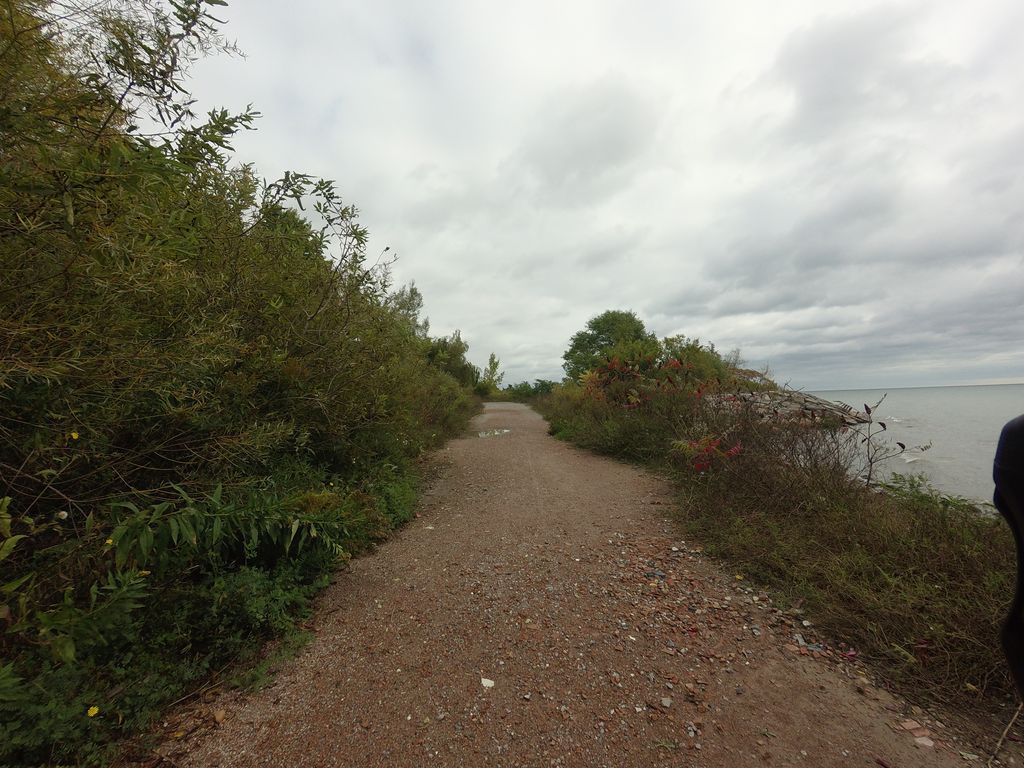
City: toronto